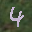
Label: 4